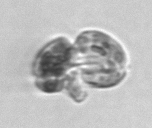
Label: Karenia